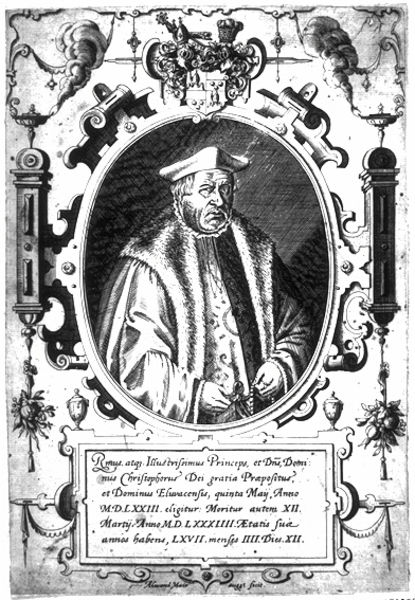
Titel: Bildnis des Christoph, Probst von Erlangen
Künstler: Alexander Mair
Institution: (Seriendruck)
Schlagwörter: mann, umhang, wolken, grau, hut, mund, nase, blick, obst, kappe, gesicht, pelz, bildnis, hände, porträt, qualm, rauch, mantel, renaissance, rund, früchte, schrift, architecture, bishop, cardinal, church, hands, hat, king, lamp, ornate, pope, priest, robes, swords, white, dekoration, black, collar, dark, grey, hair, nose, old, painting, portrait, robe, wall, grimmig, ornamente, verzierung, flowers, picture, print, pot, vase, jahreszahl, gefäß, druckgraphik, text, woodcut, gesciht, wappen, barett, hand, sad, smoke, classical, fruit, man, roman, german, sun, baroque, eyes, metal, prince, scroll, bommel, light, zeilen, drawing, paper, black and white, decoration, frame, ornament, oval, castle, cap, coat, fur, mouth, etching, illustration, sketch, beard, french, jacket, necklace, pen, writing, portraits, urn, italy, person, groteske, lamps, royal, cloak, mantle, design, ink, inscription, italian, art, vases, intaglio, ornaments, artist, engraving, pencil, england, coat of arms, crest, signs, circle, eye, öllampen, grotesken, cloth, finger, fingers, book, pen and ink, paint, dutch, script, christian, christianity, rich, humanismus, rollwerk, forehead, round, border, royalty, description, latin, scholar, rom, mustache, ring, roman numerals, words, pain, puzzle, manuscript, philosopher, written, sculptures, date, papst, frown, catholic, clergy, chalice, wealthy, machine, noise, fat, pieces, printing, framed, official, aristocrat, s, nobleman, science, office, cloack, scotland, keys, motif, scrolls, cartouche, rosary, memorial, word, ovals, rennaisance, regal, beads, grumpy, stout, professor, toman, romuse, robs, heraldry, henry the eight, henry the eigth, 123, fick dich!, hinge, lwhite, numerals, male portraits, urns, portraint, 1584, dominus, quinta, druckgrapühik, schweifwerk, christopher, dates, portly, trompe l'oil, noce, princeps, marginalia, releif, lxvii, prinzep